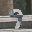
Label: 9